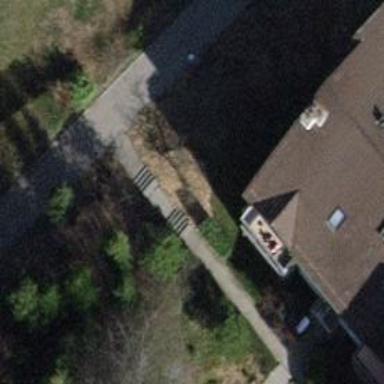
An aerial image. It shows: Road with steps.